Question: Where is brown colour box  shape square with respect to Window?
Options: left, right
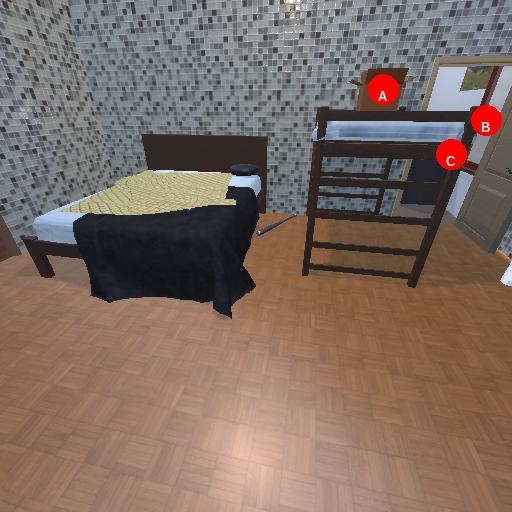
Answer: left